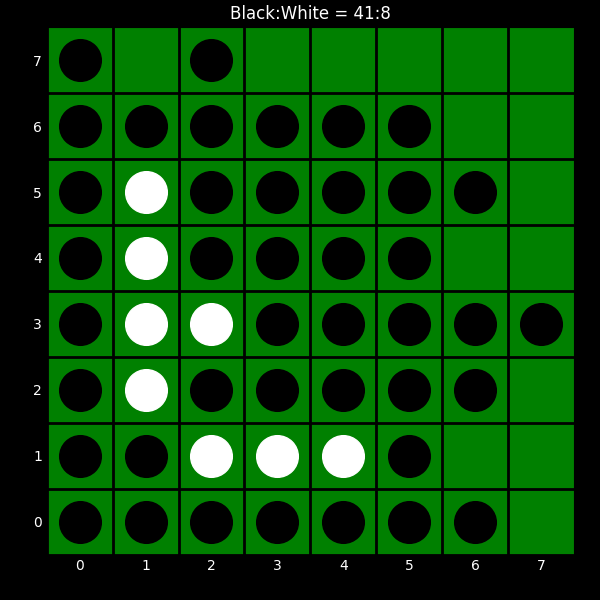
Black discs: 41
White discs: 8